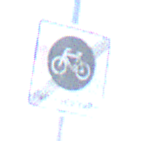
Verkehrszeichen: EndeFahrradstrasse
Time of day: MorningAfternoon
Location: Outdoor (Suburban)
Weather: PartlyCloudy
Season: NotSpecified
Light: Natural